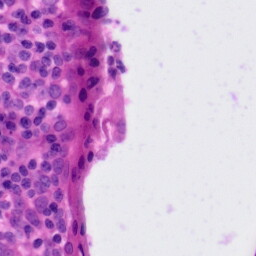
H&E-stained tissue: Tonsil